Question: I have a 10*10 p-value matrix as:
'''
pvalue<- structure(c(NA, -0.096323162317276, 0.122216485440731, 0.096323162317276,
0.225789770483971, 0.161574333906174, -0.0300362538546324, -0.096323162317276,
0.161574333906174, -0.160538598895073, NA, NA, -0.127395153045654,
-0.167788729071617, 0.253754556179047, -0.108751960098743, -0.428793430328369,
0.167788729071617, -0.108751960098743, -0.393578499555588, NA,
NA, NA, -0.0911444947123528, -0.214396715164185, -0.15432420372963,
0.0248575899749994, 0.0911444947123528, -0.15432420372963, 0.151217013597488,
NA, NA, NA, NA, 0.25789749622345, -0.15432420372963, -0.497151792049408,
0.211289510130882, -0.15432420372963, -0.424650490283966, NA,
NA, NA, NA, NA, -0.15432420372963, 0.0248575899749994, 0.0911444947123528,
-0.15432420372963, 0.151217013597488, NA, NA, NA, NA, NA, NA,
0.0300362538546324, 0.096323162317276, -0.161574333906174, 0.160538598895073,
NA, NA, NA, NA, NA, NA, NA, 0.304505467414856, -0.262040436267853,
-0.397721439599991, NA, NA, NA, NA, NA, NA, NA, NA, 0.349041998386383,
0.319005727767944, NA, NA, NA, NA, NA, NA, NA, NA, NA, -0.160538598895073,
NA, NA, NA, NA, NA, NA, NA, NA, NA, NA), .Dim = c(10L, 10L))
'''
Then I adjusted them:
'''
FDR<- p.adjust(as.numeric(pvalue), method="BH", n=45)
qplot(-log(as.numeric(pvalue), 2), FDR, ylim=c(-0.1, 0.5))
'''
The following plot is produced. Every FDR value has a corresponding pvalue.

The question is that how can I achieve the x and y indexes of a dot (e.g. the circled dot) in both vectors of 'FDR' and 'pvalue' vectors. Thanks.
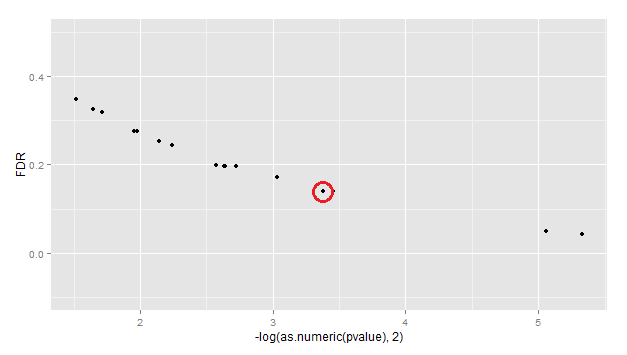
Answer: You can use the 'locator' function :
After you plot your data, enter :
'''
locator(1) # to know the coordinates of only one point, locator(k) for k points
'''
then click with the mouse on the point and you can see the coordinates in R console.
For you red circled point, it gives :
'''
> locator(1)
$x
[1] 3.460083
$y
[1] <PHONE>
'''
Of course, you can assign the value in a variable :
'''
mypoint<-locator(1)
'''
To get the actual coordinates, you can use 'identify' function :
'''
rk_elt<-identify(-log(as.numeric(pvalue), 2),FDR,1:length(FDR),plot=F)
'''
Then click on the point and stop the 'identify' function.
Returning to the console, you'll get 'x' with '(-log(as.numeric(pvalue), 2))[rk_elt]' and 'y' with 'FDR[rk_elt]'
For the red-circled point, it gives :
'''
> (-log(as.numeric(pvalue), 2))[rk_elt]
[1] 3.375973
> FDR[rk_elt]
[1] <PHONE>
'''